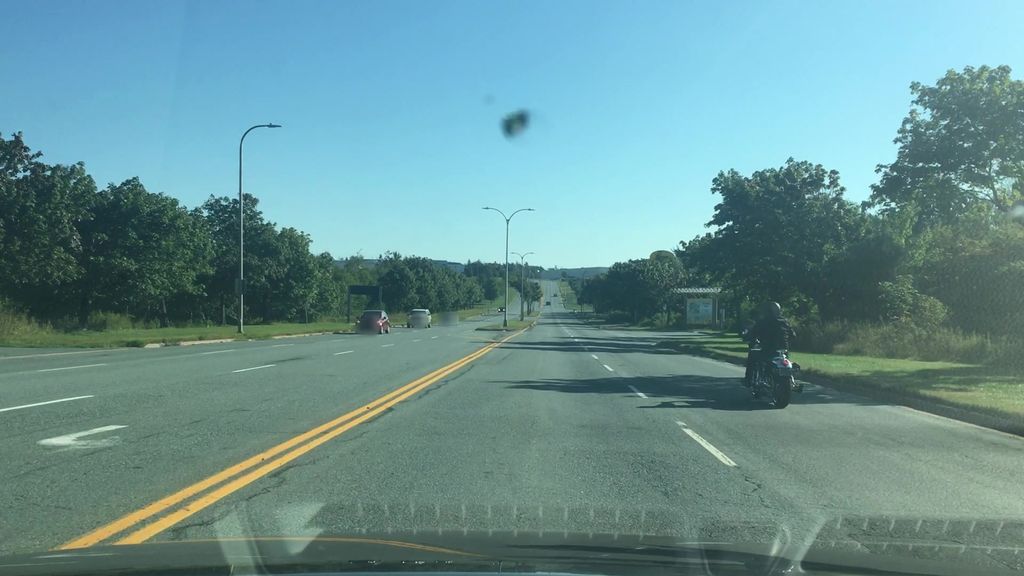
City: halifax